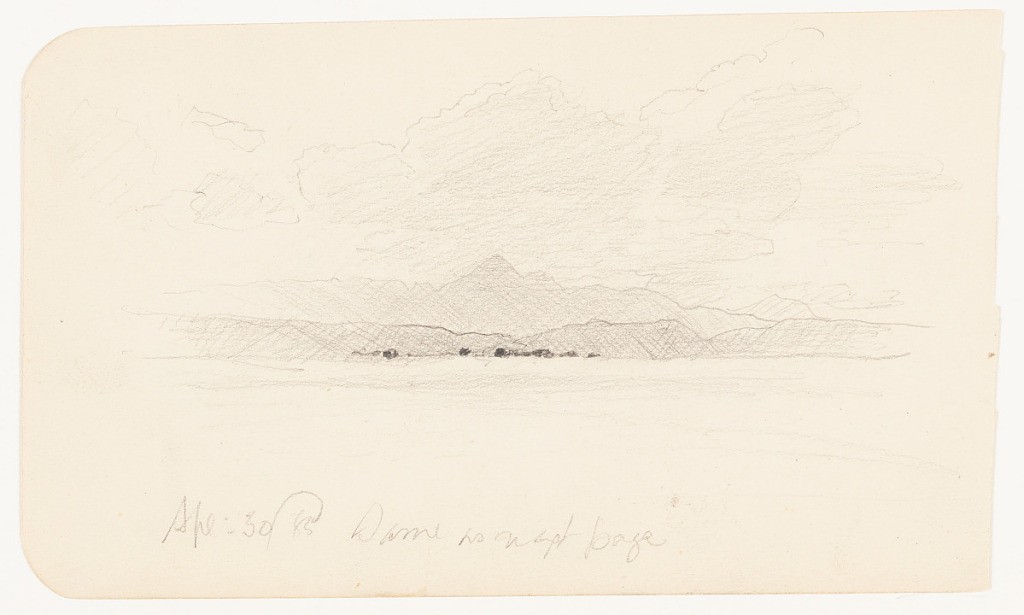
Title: Mountain Range with Clouds, Mexico
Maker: Frederic Edwin Church, American, 1826–1900
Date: April 30, 1885
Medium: Graphite on off-white wove paper; verso: graphite
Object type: drawing
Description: Landscape sketch showing a view of a dark and rugged mountain range in Mexico. Situated beneath a group of billowing clouds, the mountain range is cast in shadow as stretches across the horizon. A tall, triangular peak is prominently visible at center. A range of foothills, also darkened by shadow, is included in front of the range. Flat terrain comprises foreground and middle distance.

Verso: Landscape sketch showing a loosely rendered view of Toluca Valley, which is part of a panorama with 1917-4-1072-a verso. In the foreground, wooded mountainsides converge toward the center, where rugged foothills descend to a flat valley floor that extends into the distance. In the background at left, a tall, sharp peak with a long ridge is shown beside an even more distant mountain at right. Mountain at left likely Nevado de Toluca.